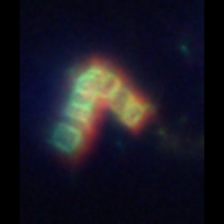
Taxon: Chaetoceros
Group: Diatoms